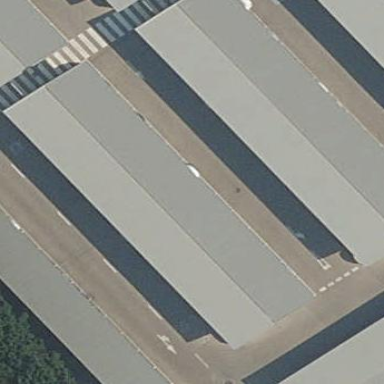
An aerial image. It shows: Carport structure.